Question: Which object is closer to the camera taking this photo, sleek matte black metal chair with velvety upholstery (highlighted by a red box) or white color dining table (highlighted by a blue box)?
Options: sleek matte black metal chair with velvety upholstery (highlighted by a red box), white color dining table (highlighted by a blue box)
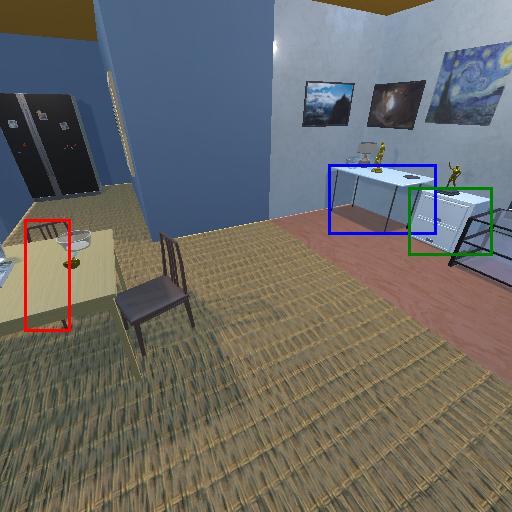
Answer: sleek matte black metal chair with velvety upholstery (highlighted by a red box)